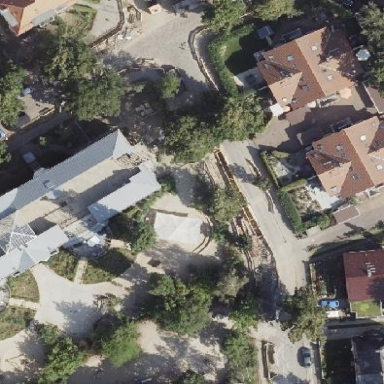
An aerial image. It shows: Kindergarten building.